Field crop: maize
Growth stage: 1
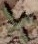
Species: atriplex